Question: Hi i am a newbie on nodejs I was trying to implement a project in which we have to event management site..where we are adding event to the page for a specific user.
Now the problem is i am getting stuck at this point:-
'''
exports.getDashBoard=function(req,res){
var eventList=[];
for(var i=0;i<req.user.invites.length;i++)
{
Event.find({_id:req.user.invites[i]},function(err,events){
if(err)
{
console.log(err);
}
else
{
eventList.push(events[0]);
console.log(eventList);
// shows value inside the array as wanted
}
});
}
console.log(eventList);
// shows null value why? the variable is in the scope as its declaration
res.render('dashboard');
};
'''
Explanation:
I created a function in which i have the variable eventList declared and initialized every time the function gets called. I used this variable eventList Inside a inner function to update its value and concatenate to the previous values.. The console.log shows that the eventList is getting updated as wanted.But when i try to use this variable outside the the inner function is doenst work and i get a empty array as initialized The scope of the variable is local is in the main function and is visible inside the inner funciton but when i use it after the inner funciton ie outside the for loop the array shows null value
What to do?
the image below:-
I created a function in which i have the variable eventList declared and initialized everytime the function gets called. I used this variable eventList Inside a inner function to update its value and concatenate to the previoys values.. The console.log shows that the eventList is getting updated as wanted.But when i try to use this variable outside the the inner function is doenst work and i get a empty array as initialized The scope of the variable is local is in the main function and is visible inside the inner funciton but when i use it after the inner function the vanishes
What to do?

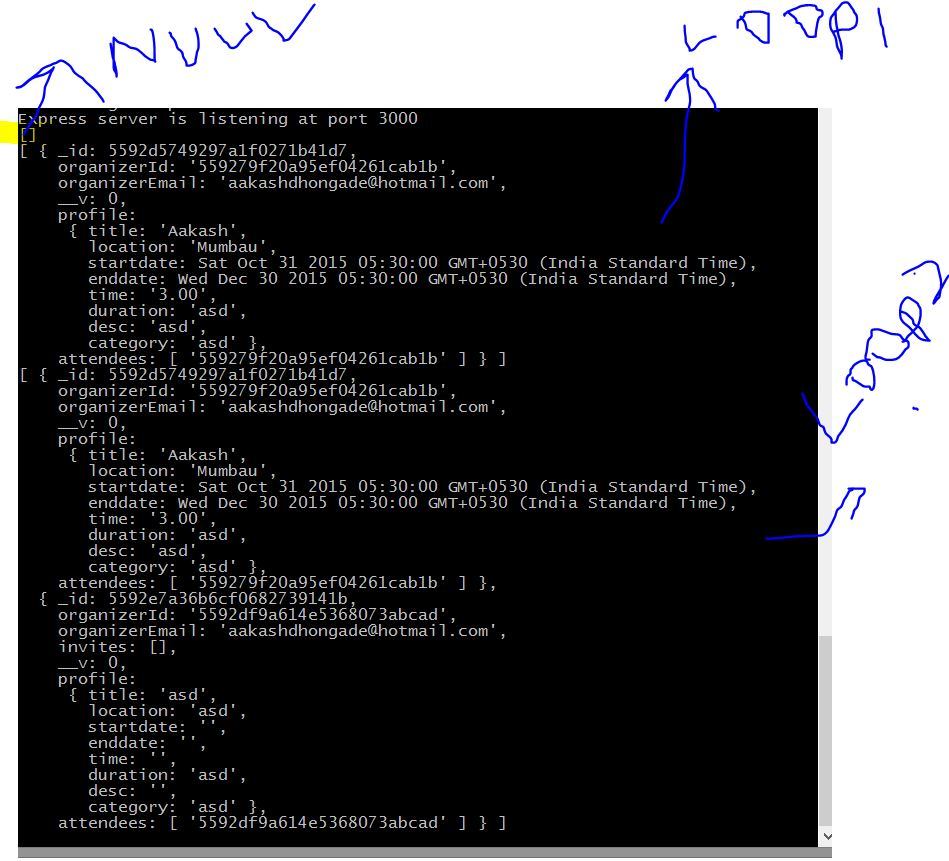
Answer: You are printing 'eventList' before it actually gets populated. You are appending items to 'eventList' inside the 'Event.find' callback that might not have executed yet when you do the outer 'console.log(eventList);'.
Edit:
To print the collection once all callback are called you can check in the callback if you are in the last iteration, if so, print 'eventList'.
'''
if(i===(req.user.invites.length-1)){
console.log(eventList);
}
'''
You could/should also consider something more elaborated as <URL>.
With async.js your code would look something like (not tested):
'''
async.eachSeries(req.user.invites, function (invite, callback) {
Event.find({_id:invite}, function(err,events){
if(err) {
console.log(err);
throw err;
} else {
eventList.push(events[0]);
console.log(eventList);
}
}
}, function (err) { // called once all iteration callbacks have returned (or an error was thrown)
if (err) { throw err; }
console.log(eventList); // Final version of eventList
});
'''